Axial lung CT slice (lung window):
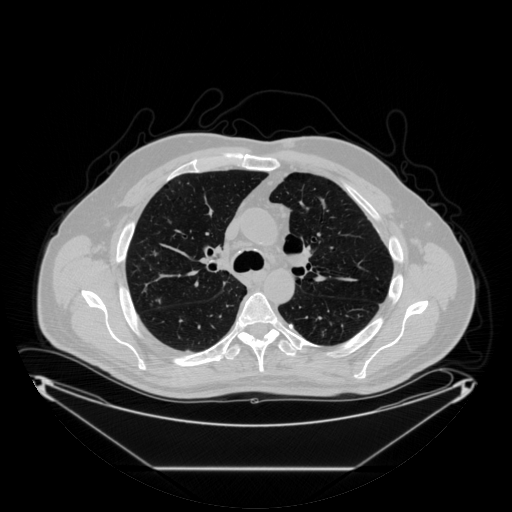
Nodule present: no